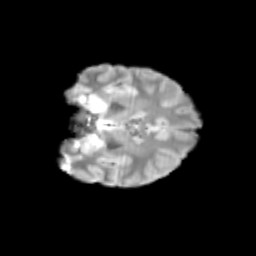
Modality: T2w
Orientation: coronal
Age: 14
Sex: female
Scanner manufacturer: siemens
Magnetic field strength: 3 T
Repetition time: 3.8 s
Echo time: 0.07 s